Question: I have a relative layout for my android app. It is a SurfaceView overlapped with a few images. I had to use relative layout for the camera over lay features. It is currently shown like in the image below:

The top red long rectangular bars are actually two short rectangle images. I would like to increase the distance between the two images so that they look like two individual rectangles. Is it possible to increase the distance in a relative layout?
If I position two red bars, one on top of the other, is it possible to increase the distance between the two?
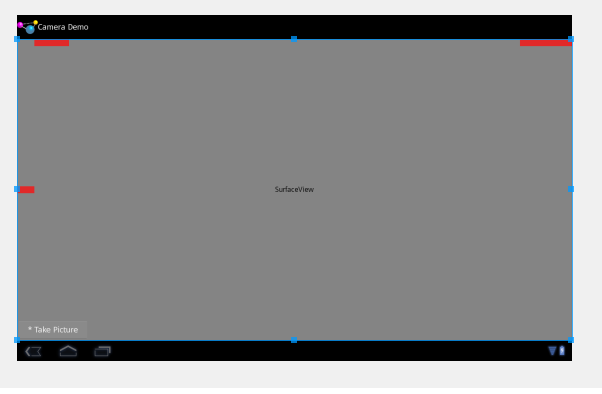
Answer: Set a margin between the views and that's it ...